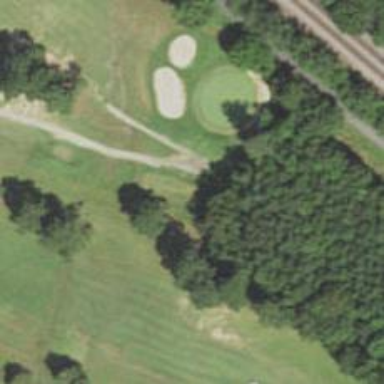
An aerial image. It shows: Golf tee.